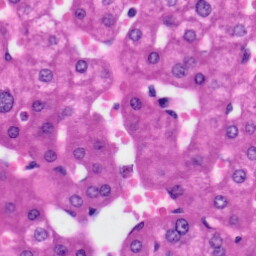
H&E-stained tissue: Liver